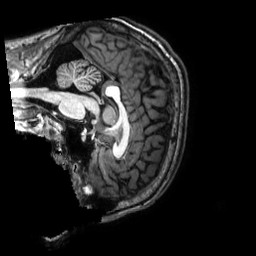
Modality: T1w
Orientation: sagittal
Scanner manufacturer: philips
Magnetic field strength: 3 T
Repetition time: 0.0096 s
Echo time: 0.0046 s